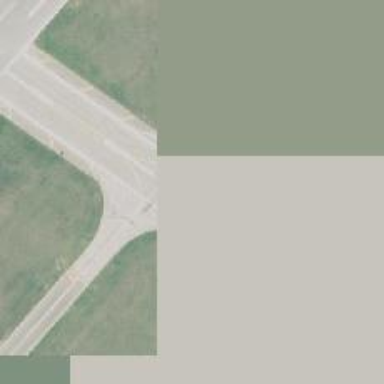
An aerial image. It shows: Image of taxiway at airport.